Question: Given a double linked list with multiple levels such as this:

I have read a solution in a book in order to Flatten the list that consists on the following code:
'''
void FlattenList(node *head, node **tail)
{
node *curNode = head;
while (curNode) {
if (curNode->child) {
Append(cureNode->child, tail);
}
}
curNode = curNode->next;
}
/* Apends child to the end of list and updates tail
void Append(node *child, node **tail)
{
node *curNode;
/* Append child child list to the end */
(*tail)->next = child;
child->prev = *tail;
for(curNode = child; curNode->next; curNode = curNode->next) {
}
*tail = curNode;
}
typedef struct nodeT {
struct nodeT *next;
struct nodeT *prev;
struct nodeT *child;
int value;
} node;
'''
My question is: Why don't we pass the child as a pointer in the APpend function? We are changing its value when doing 'child->prev = *tail;' I fail to see why are we not passing a point to child if we are changing its value inside the function.
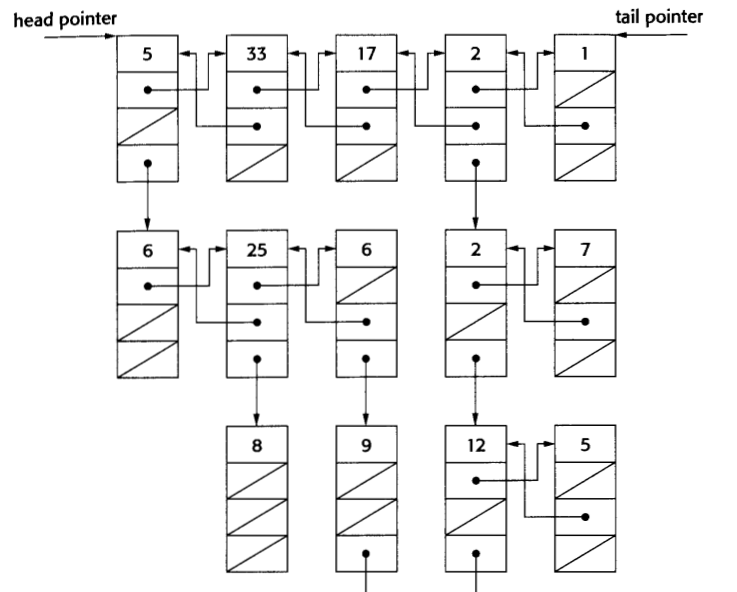
Answer: 'child' is not being changed. Its member 'prev' is changed.
'''
child->prev = *tail;
'''
will change the 'child''s 'prev' and will have effect on original object as it have pointer to original object (its address).
That is why it will work.